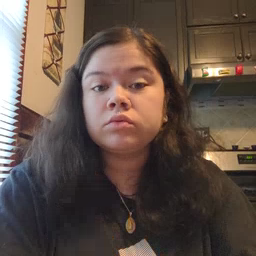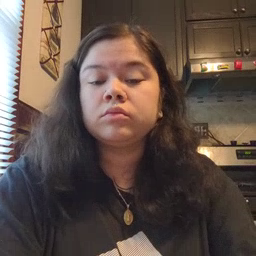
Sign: goose